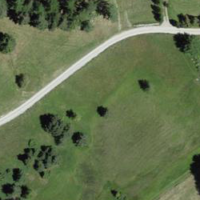
EUNIS habitat code: 26
Species observed at this site:
Menyanthes trifoliata
Saxicola rubetra
Falco tinnunculus
Carduelis carduelis